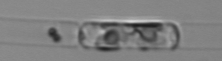
Label: Guinardia_delicatula_TAG_internal_parasite